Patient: sex M, age 48
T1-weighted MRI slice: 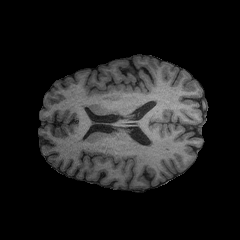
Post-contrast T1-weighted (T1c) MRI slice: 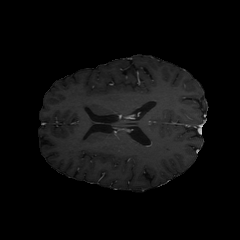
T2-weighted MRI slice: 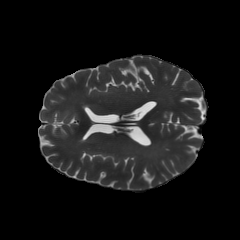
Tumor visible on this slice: no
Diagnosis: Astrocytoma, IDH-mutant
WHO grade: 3